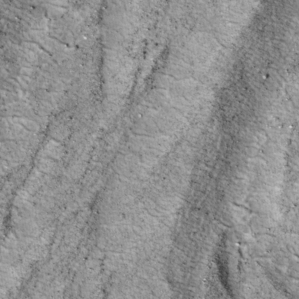
Label: non_frost